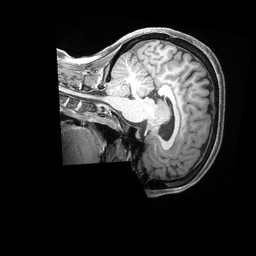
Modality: T1w
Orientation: sagittal
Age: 41
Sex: female
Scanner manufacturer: siemens
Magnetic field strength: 3 T
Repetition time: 2.4 s
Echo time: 0.00228 s